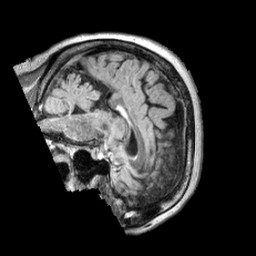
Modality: FLAIR
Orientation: sagittal
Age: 59
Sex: female
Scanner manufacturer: siemens
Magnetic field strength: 3 T
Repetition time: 5 s
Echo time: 0.387 s